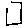
Label: square